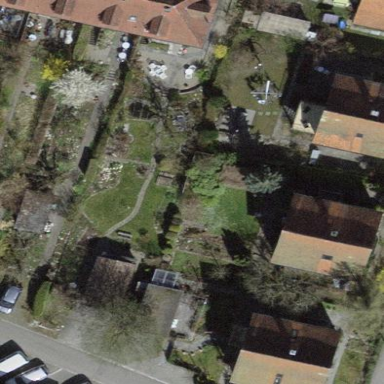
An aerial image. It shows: Garden that is leisure land.